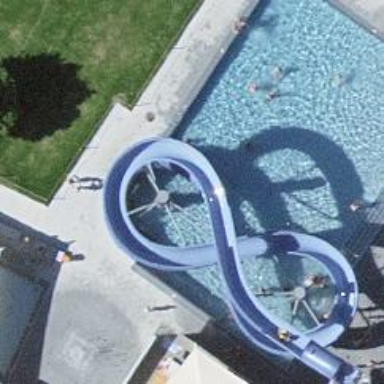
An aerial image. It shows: Blue water slide.